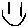
Label: smiley face